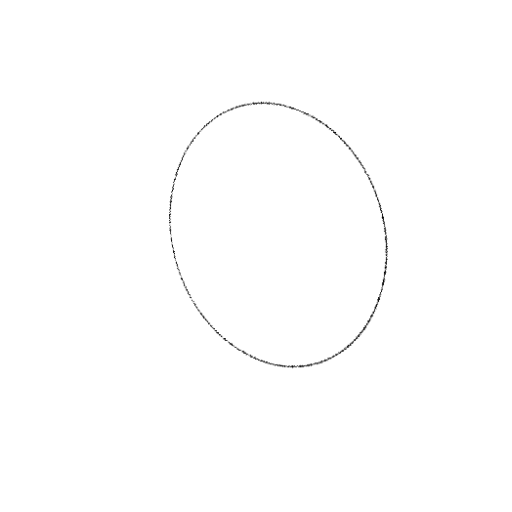
Crossing number: 0